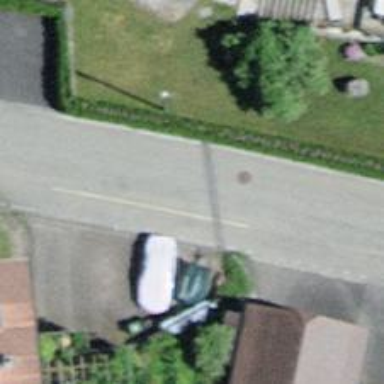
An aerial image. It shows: Residential road.